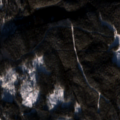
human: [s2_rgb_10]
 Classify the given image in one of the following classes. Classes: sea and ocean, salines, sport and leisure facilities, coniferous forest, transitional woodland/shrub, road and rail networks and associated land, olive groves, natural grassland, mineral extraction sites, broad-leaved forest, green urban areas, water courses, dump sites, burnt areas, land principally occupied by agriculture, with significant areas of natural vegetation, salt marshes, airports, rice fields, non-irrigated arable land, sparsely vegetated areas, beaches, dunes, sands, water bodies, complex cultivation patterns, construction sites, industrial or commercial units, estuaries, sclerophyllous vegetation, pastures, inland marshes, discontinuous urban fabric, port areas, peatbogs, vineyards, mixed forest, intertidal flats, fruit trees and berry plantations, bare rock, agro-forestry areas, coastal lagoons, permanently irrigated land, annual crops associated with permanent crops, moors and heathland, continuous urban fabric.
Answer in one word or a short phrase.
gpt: coniferous forest, mixed forest, transitional woodland/shrub